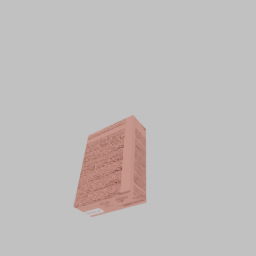
Label: nature